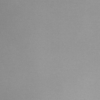
Label: dusty